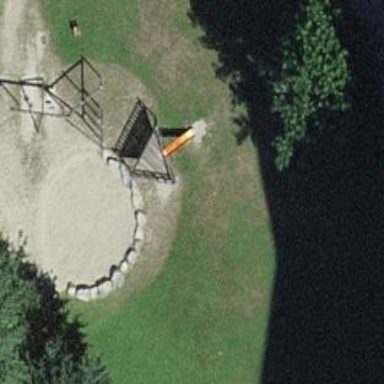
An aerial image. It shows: Playground area for leisure activities on the land.